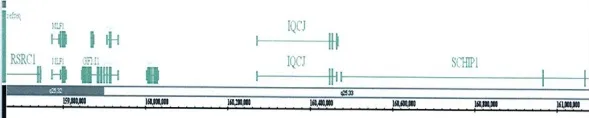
Genome-Wide Human SNP Array 6.0 was performed and revealed a deletion at cytoband 3q25.33; physical position 160.277-160.450 Mb about the size of 173 Kb. Her father had the same cytogenic deletion.
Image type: chart (chart)